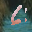
Label: 6